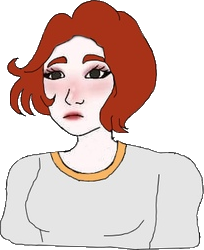
Label: 5_Doomer_Girl